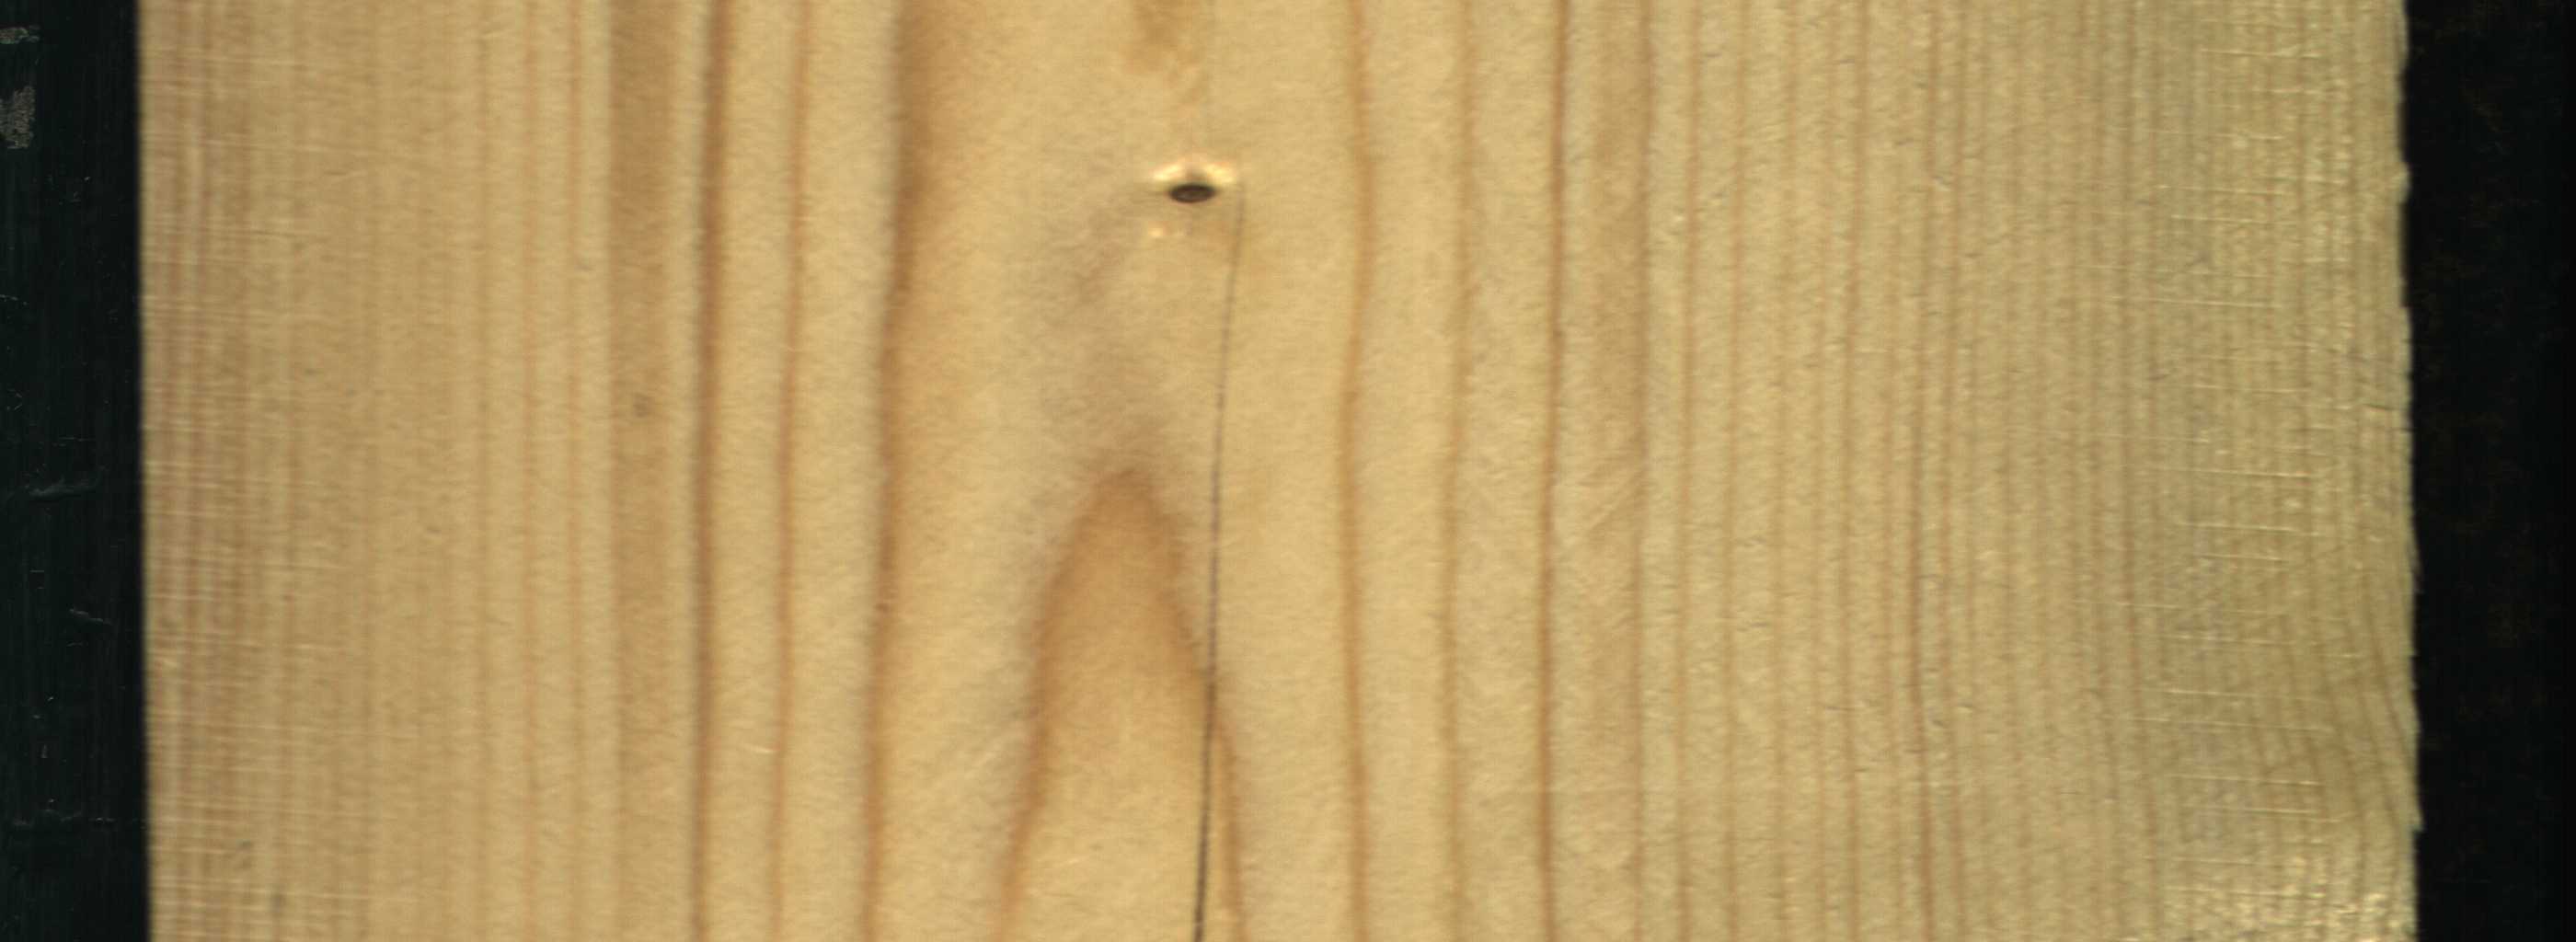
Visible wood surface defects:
Crack
Dead_Knot